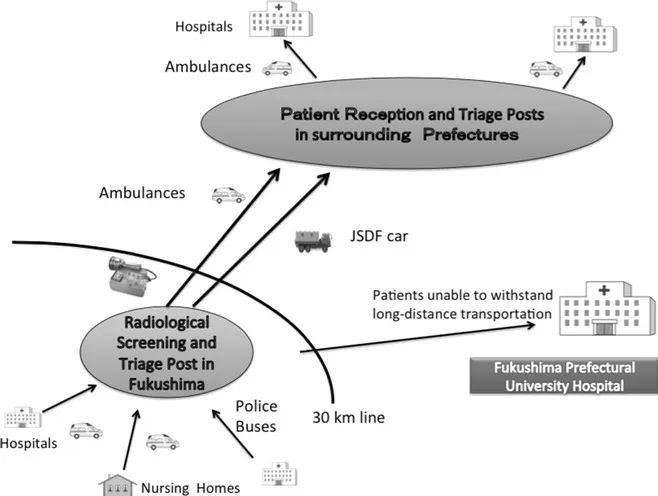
Evacuation scheme in the Fukushima nuclear evacuation.
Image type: chart (chart)